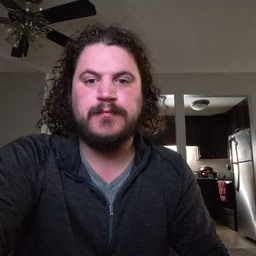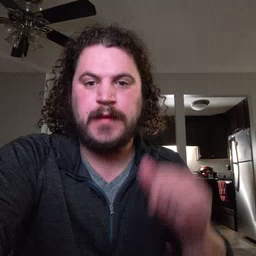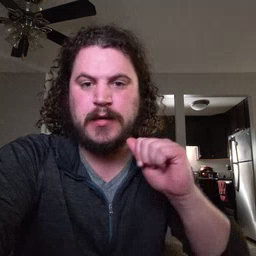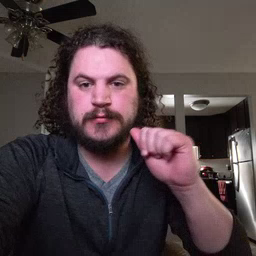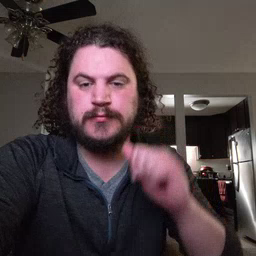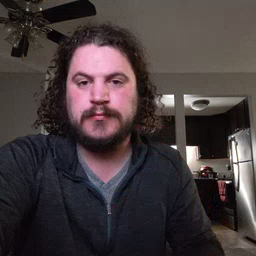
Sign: aunt